Question: Hi If I open CloudWatch I have the option of Creating Schedule Snapshot. My challenge is scheduling a Snapshot once every last day of the month.

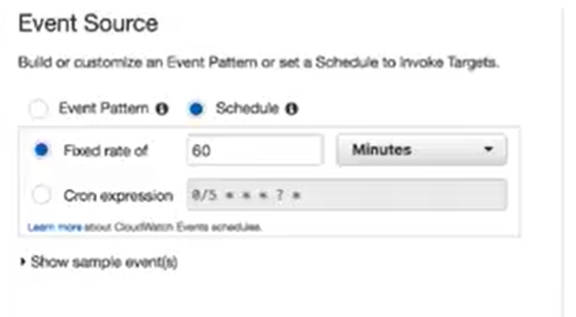
Answer: AWS Scheduler supports "L" to be used as the last day of the month. You can find it documented here -
<URL>
> The L wildcard in the Day-of-month or Day-of-week fields specifies the
last day of the month or week.